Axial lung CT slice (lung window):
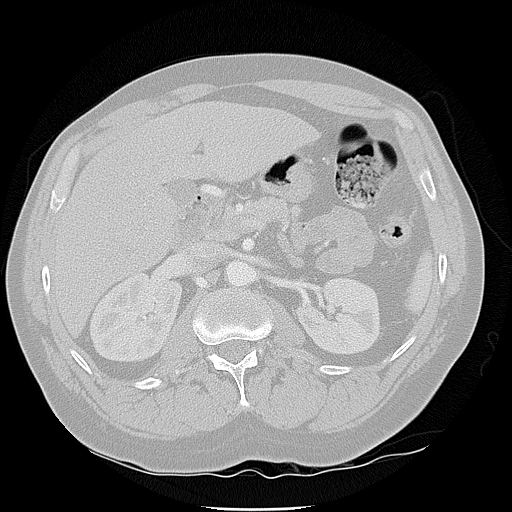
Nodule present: no